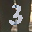
Label: 3